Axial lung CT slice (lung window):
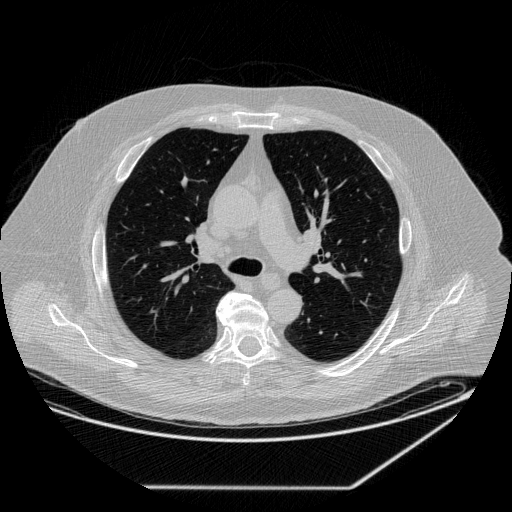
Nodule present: no